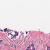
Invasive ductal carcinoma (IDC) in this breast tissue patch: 1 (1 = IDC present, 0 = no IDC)